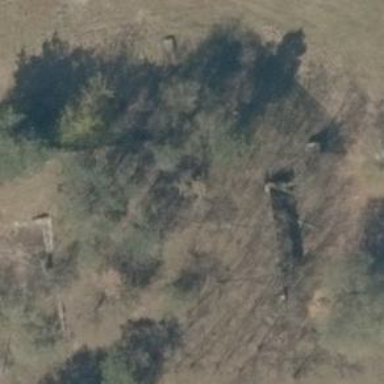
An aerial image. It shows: Bunker designed as hardened aircraft shelter.